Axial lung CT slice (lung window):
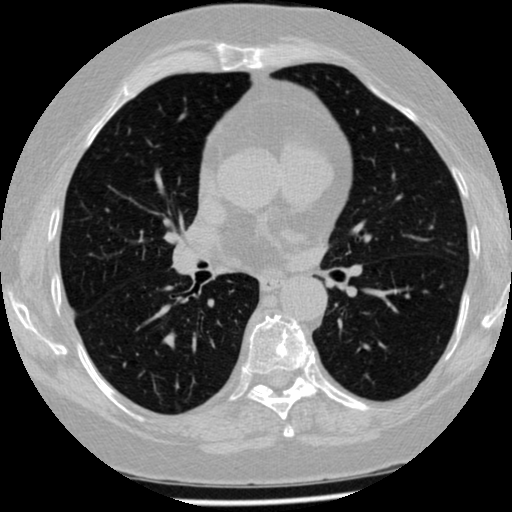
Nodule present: no